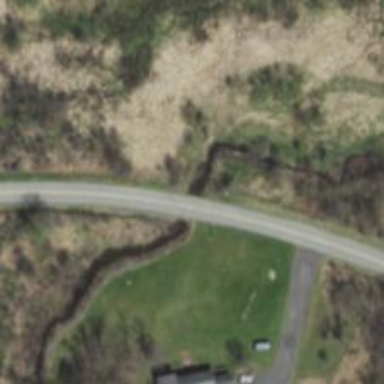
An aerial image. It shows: Culvert tunnel.